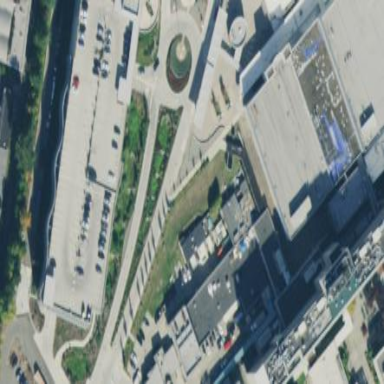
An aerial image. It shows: Hospital building.